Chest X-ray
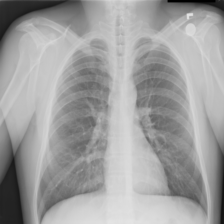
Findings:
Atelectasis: negative
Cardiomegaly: negative
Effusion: negative
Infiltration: negative
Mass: negative
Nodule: negative
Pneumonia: negative
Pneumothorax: negative
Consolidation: negative
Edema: negative
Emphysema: negative
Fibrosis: negative
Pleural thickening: negative
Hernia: negative